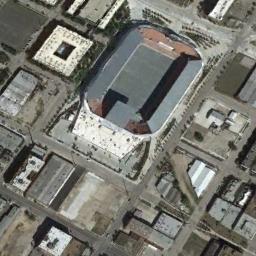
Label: stadium